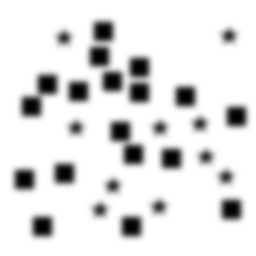
Squares: 18
Triangles: 0
Stars: 10
Total shapes: 28